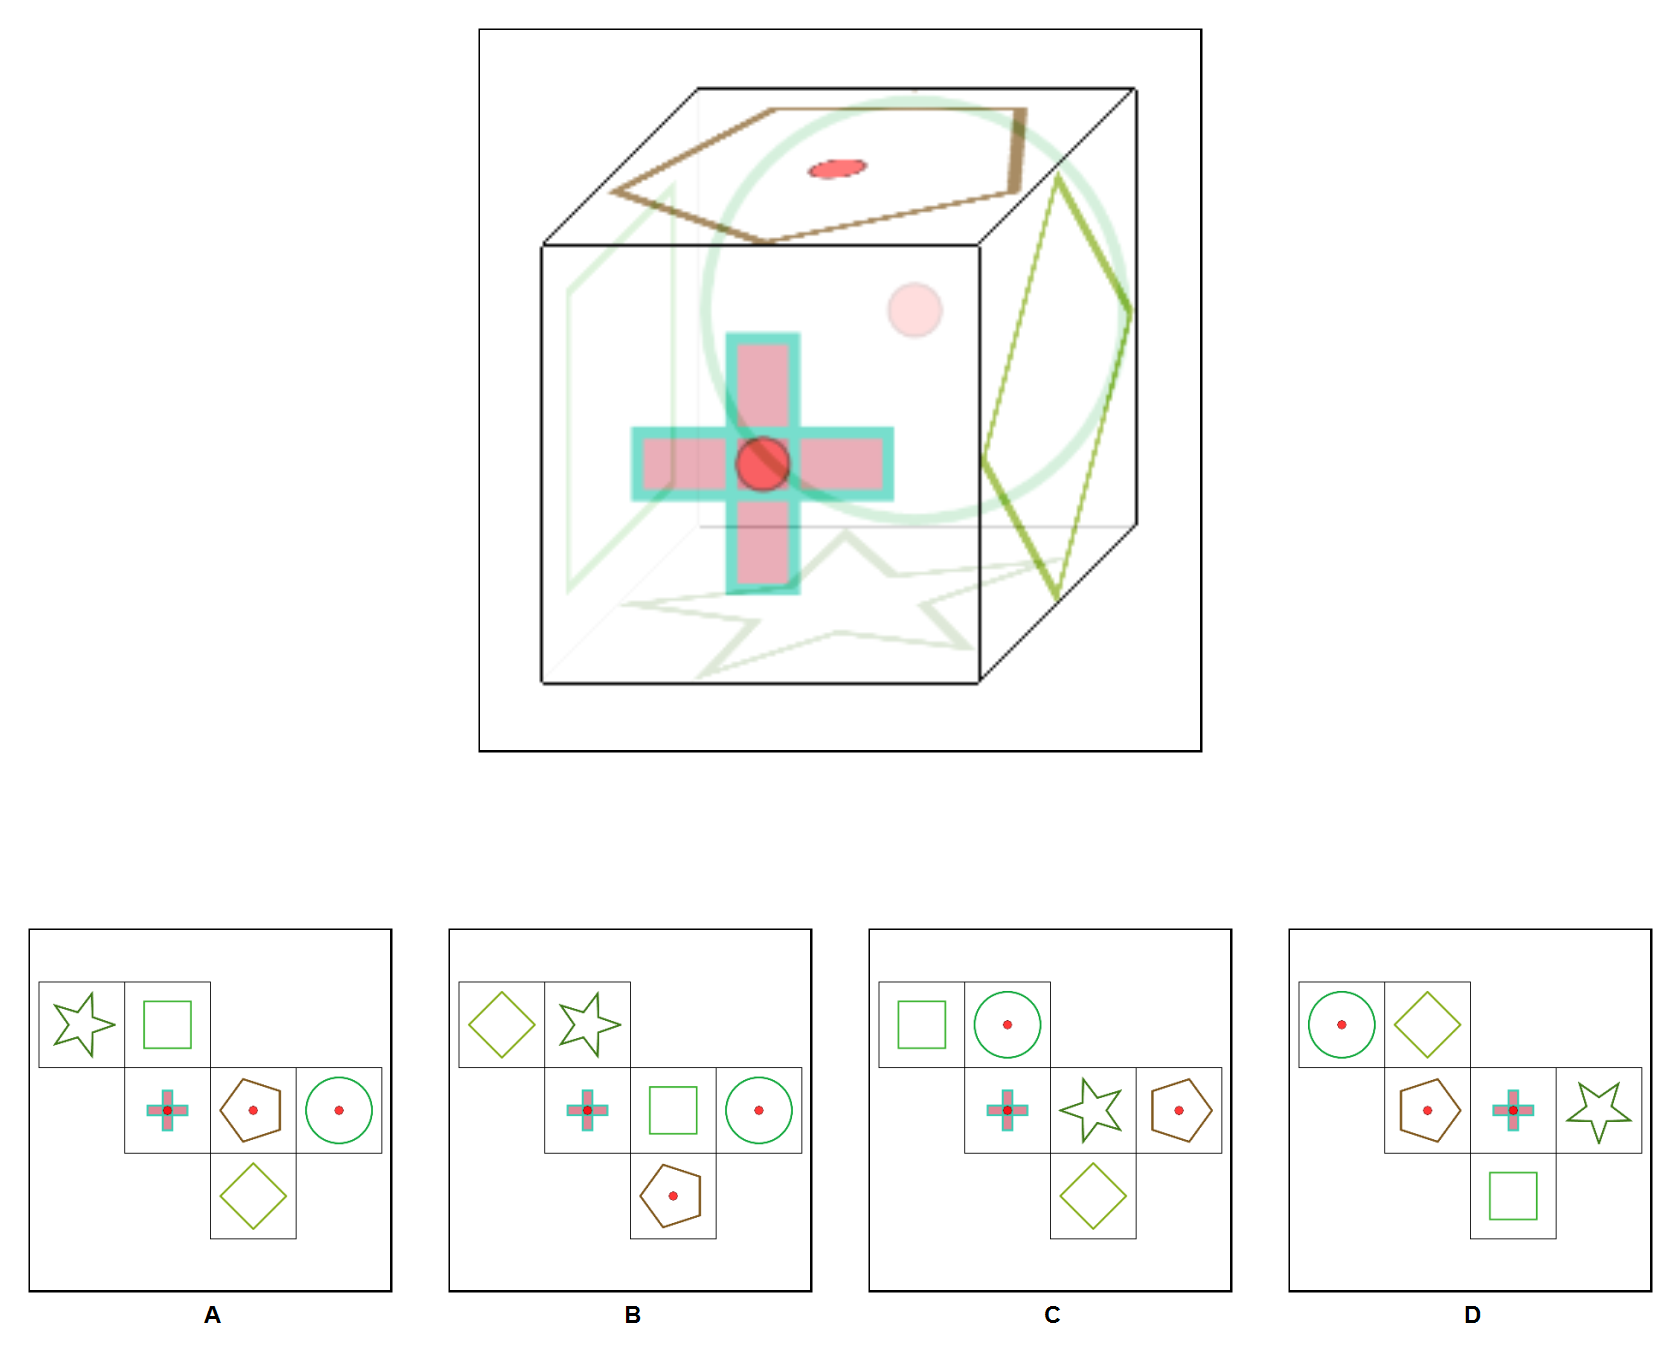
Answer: C